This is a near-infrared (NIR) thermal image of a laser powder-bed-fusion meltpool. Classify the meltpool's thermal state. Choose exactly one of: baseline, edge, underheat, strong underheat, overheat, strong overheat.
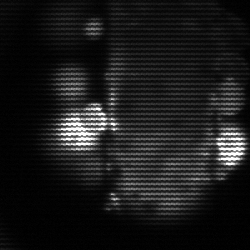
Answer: strong underheat